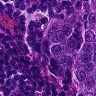
Metastatic tissue present: yes